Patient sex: M
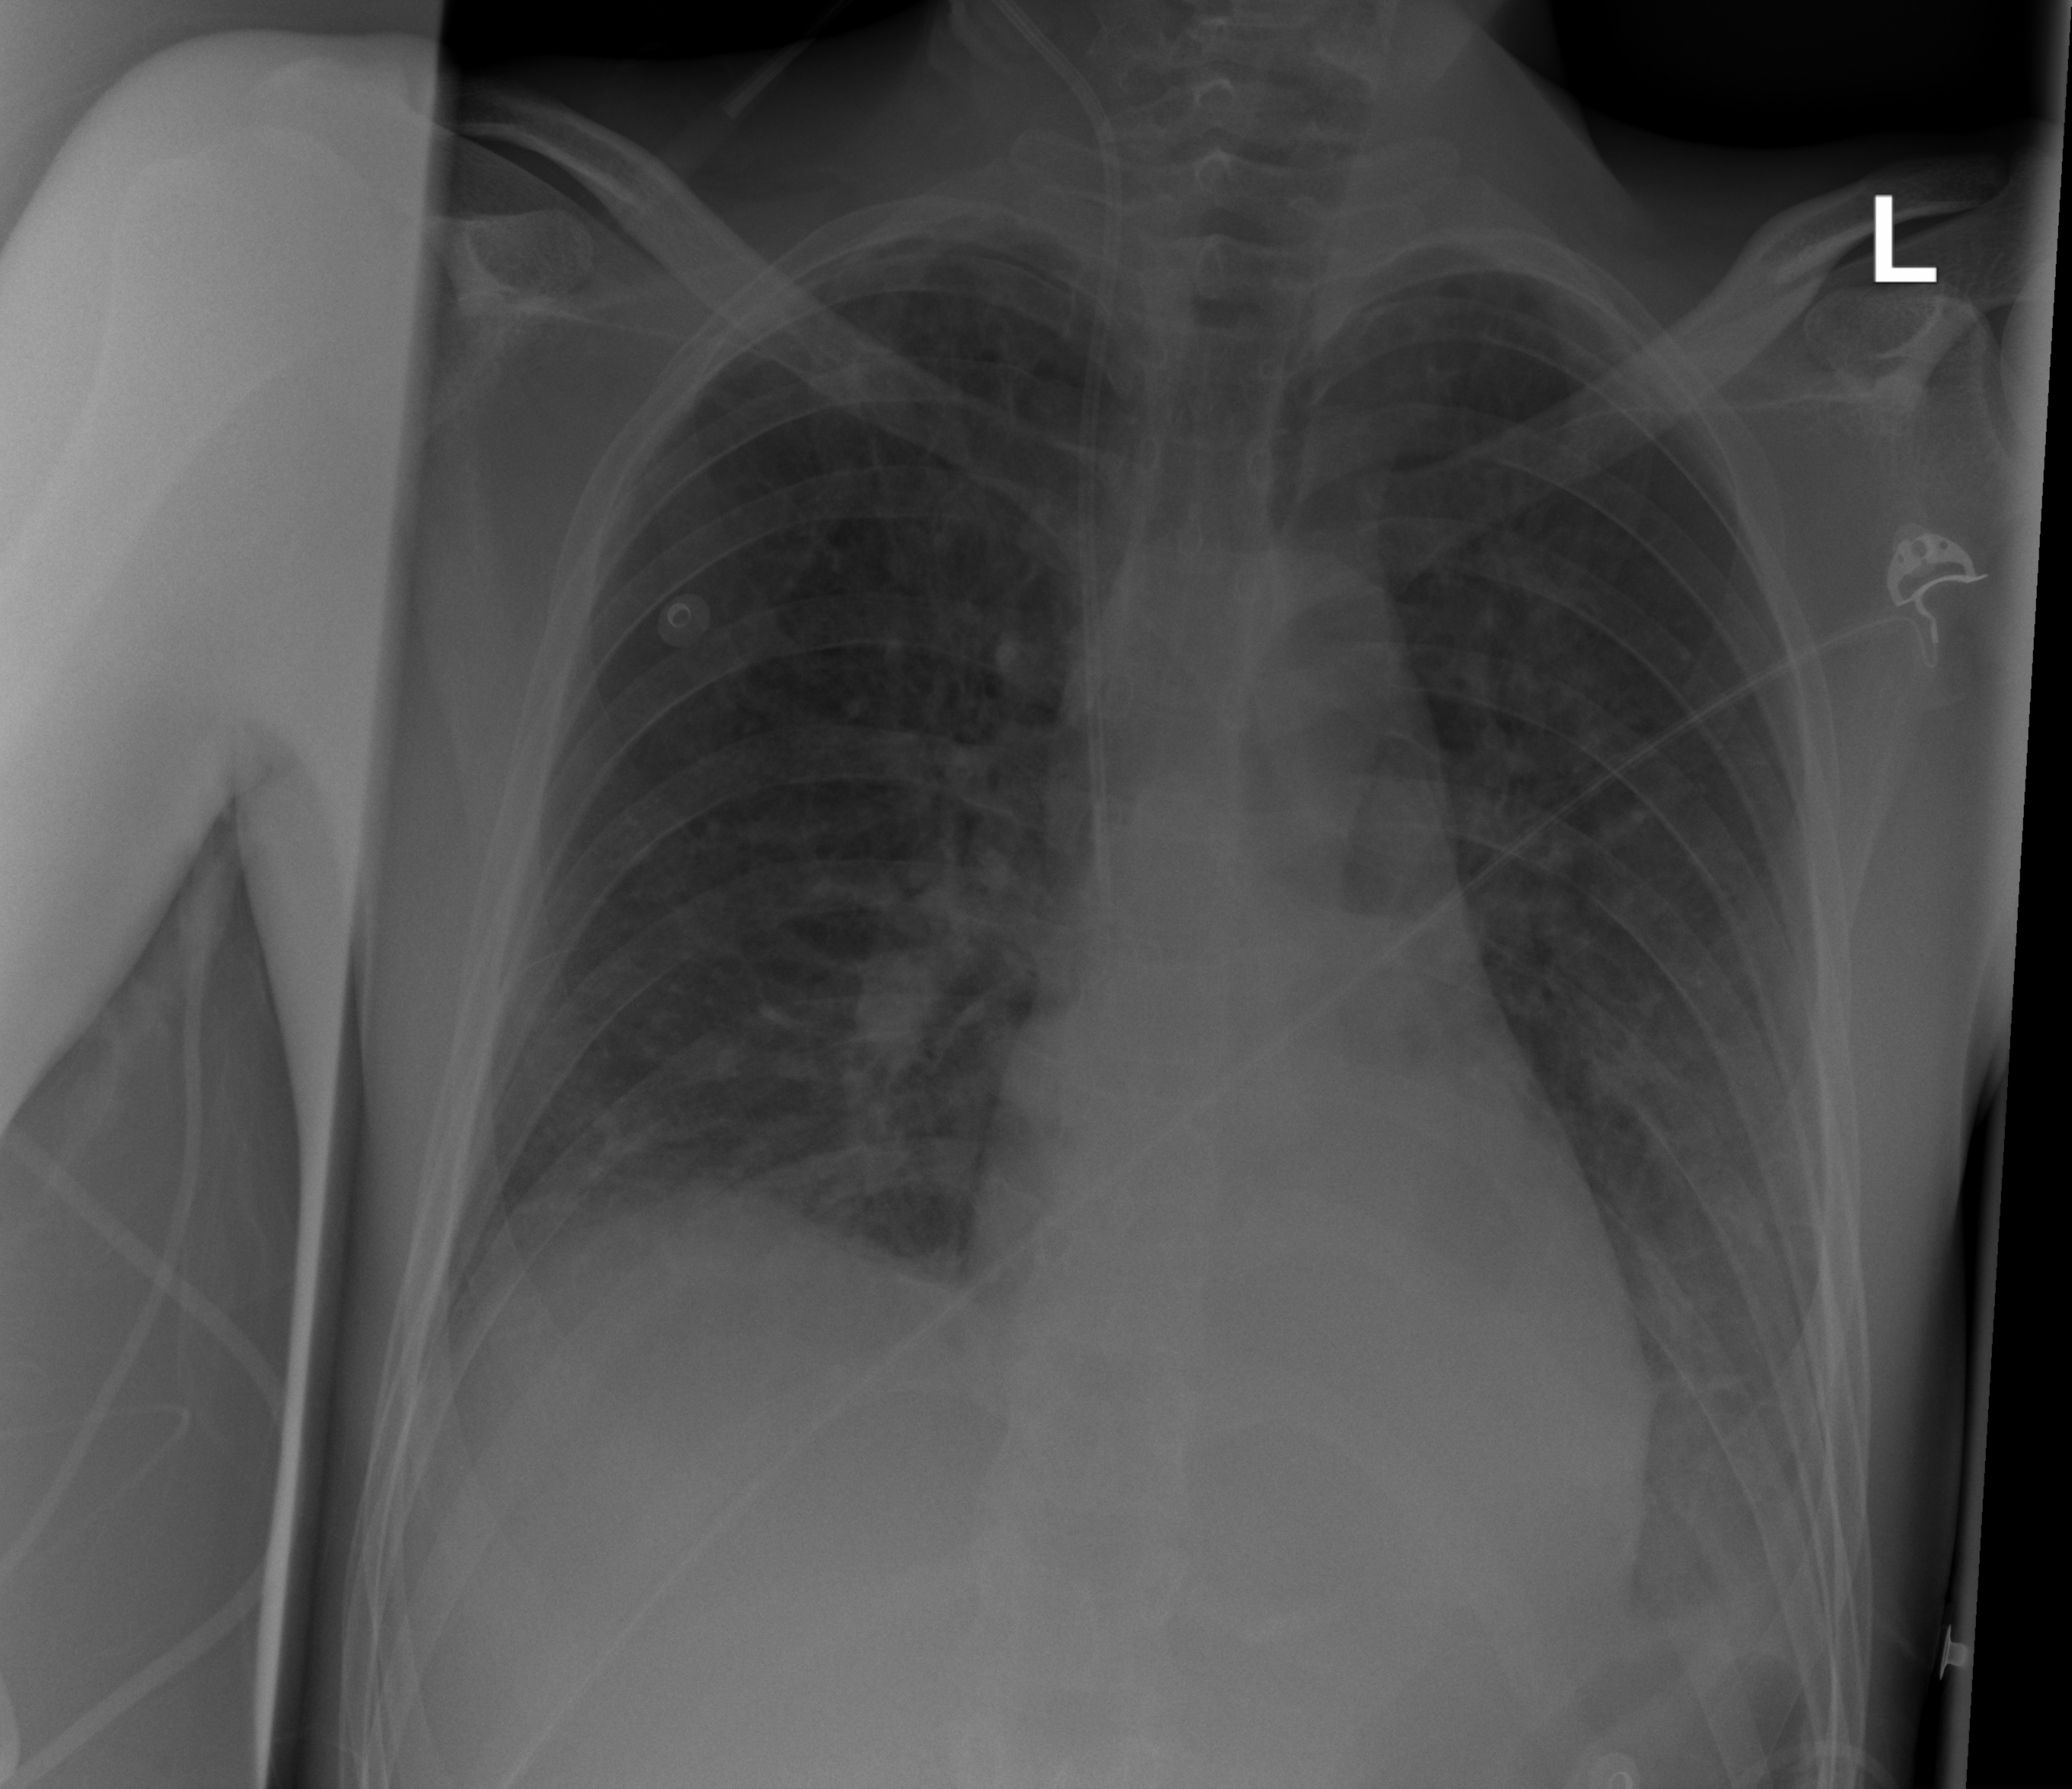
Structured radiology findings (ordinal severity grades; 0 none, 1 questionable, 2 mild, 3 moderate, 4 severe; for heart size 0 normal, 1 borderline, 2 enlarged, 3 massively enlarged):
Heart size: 0
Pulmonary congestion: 2
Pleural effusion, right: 1
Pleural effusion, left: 2
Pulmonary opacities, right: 0
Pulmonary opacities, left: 0
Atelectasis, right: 2
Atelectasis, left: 2